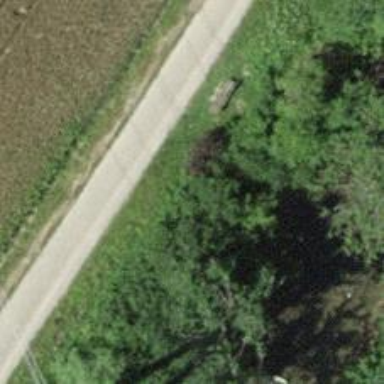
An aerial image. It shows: Bench for seating.